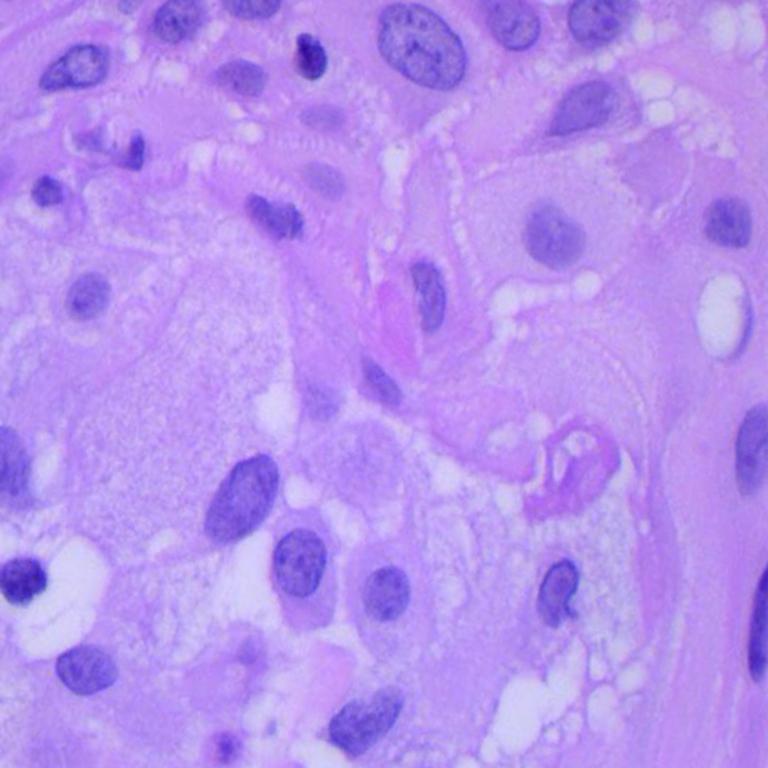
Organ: lung
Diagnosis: squamous carcinomas